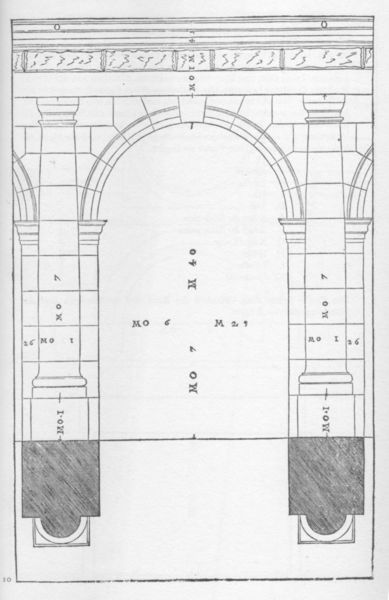
Titel: I Quattro Libri della Architettura, Buch I, Kap. 14 Über die toskanische Ordnung (Travée)
Künstler: Andrea Palladio
Institution: (Seriendruck)
Schlagwörter: schatten, ausschnitt, grau, pfeiler, schwarz, skizze, säule, säulen, weiss, zeichnung, schloss, masse, architektur, sockel, stein, steine, brücke, kirche, renaissance, rund, schrift, ansicht, bogen, perspektive, studie, mauer, linien, pilaster, rundbogen, detail, zahlen, ziffern, striche, tor, wände, arkade, gewölbe, antike, buch, palast, torbogen, mauerwerk, druck, schwarzweiss, schraffur, stich, seite, buchstaben, beschriftung, schraffiert, bleistift, entwurf, zwickel, architrav, arkaden, kapitelle, kapitell, fragment, fries, gemäuer, portal, rustika, schlussstein, stadttor, sims, triumph, gesims, quader, hellgrau, zahl, antik, konstruktion, plan, aquaedukt, basis, schaft, rundung, bau, römisch, grundriss, bauwerk, aufbau, traktat, aufriss, massangabe, bauplan, schäfte, romanisch, basen, fundament, säulenordnung, statik, ordnung, palladio, rustica, gemauert, exakt, halbsäulen, aufmass, architekur, saulen, toskanisch, berechnung, mass, serlio, abmessungen, maßangaben, proportion, anleitung, keilstein, blaupause, architekturskizze, theorie, kolosseum, triumpf, steinblock, triumphbogenmotiv, architektut, kräfte, geoemtrie, seitenverhältnis, maßverhältnis, rundogen, tabulariumsmotiv, tuskisch, quadern, halbsäulenvorlage, halbsäulenvorlagen, haöbsäulenvorlagen, pilaster säule, andrea del palladio, interkollumnium, aqädukt, bodern, aqueduckt, skizte